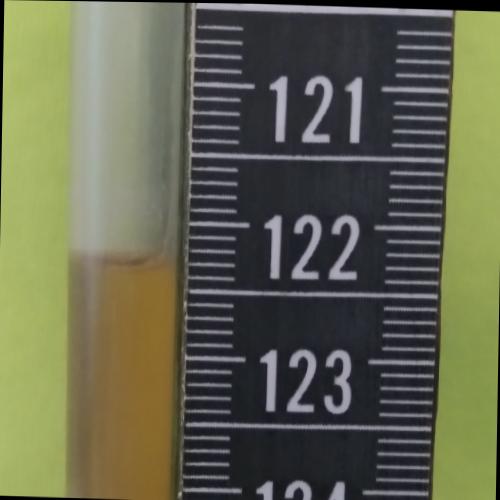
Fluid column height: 122.3 cm